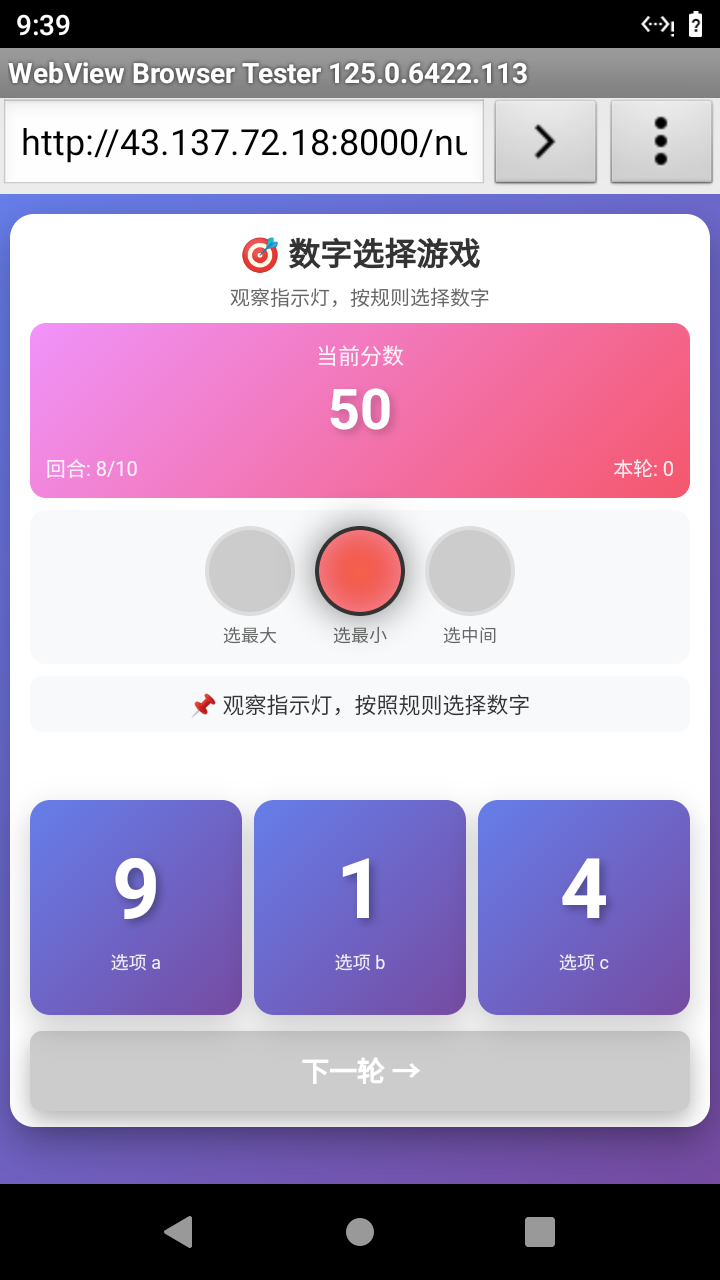

Select the correct number based on the traffic light color.
Answer: 1